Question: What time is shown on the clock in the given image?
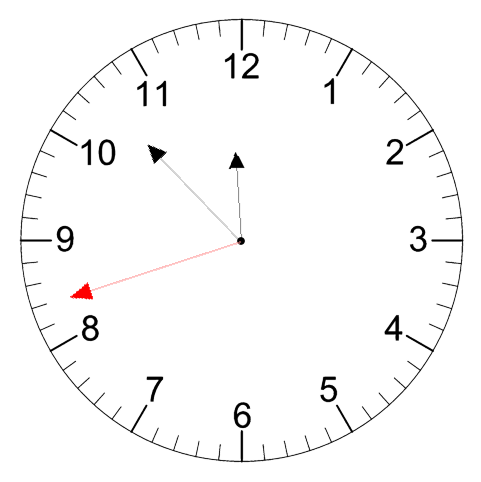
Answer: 11:52:42